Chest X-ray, AP view. Patient: 22 years old, sex M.
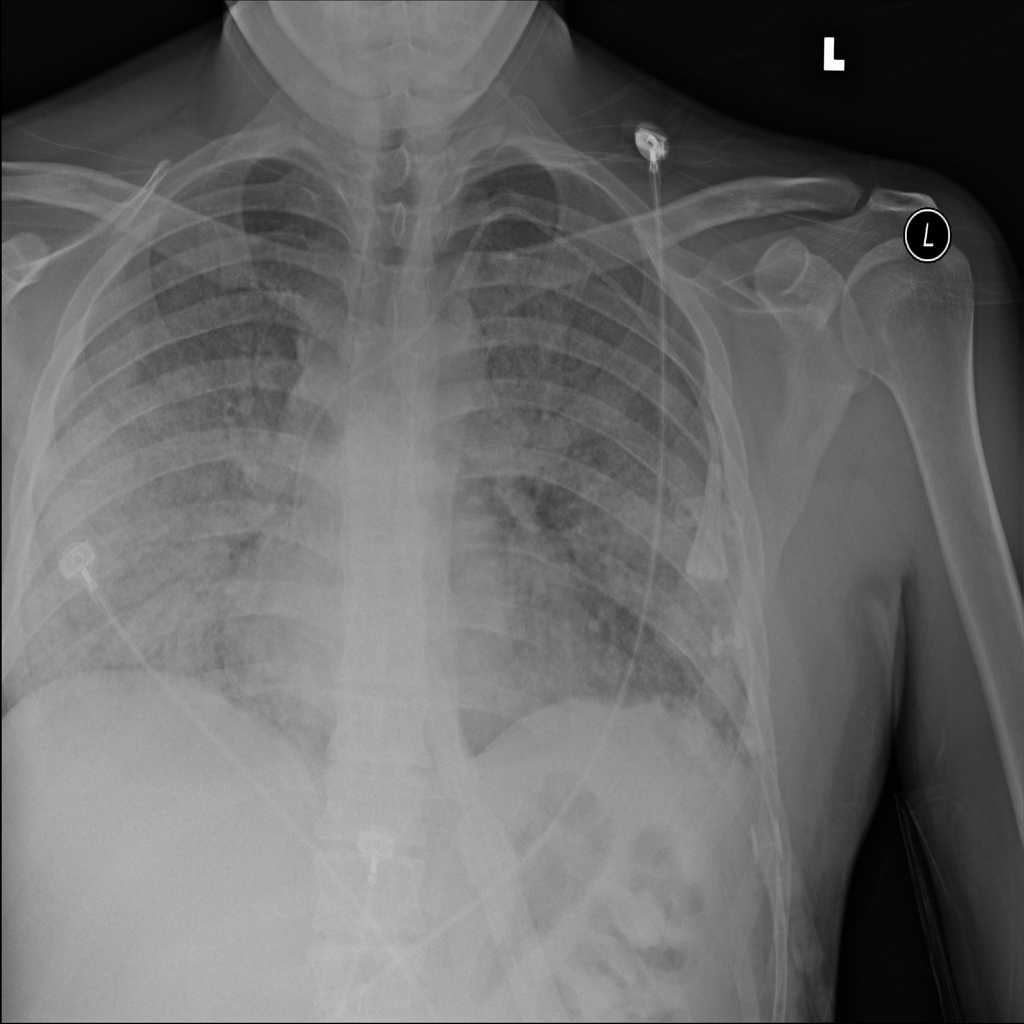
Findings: Infiltration, Nodule